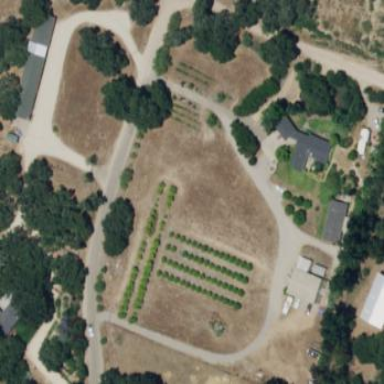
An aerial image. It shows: Orchard.